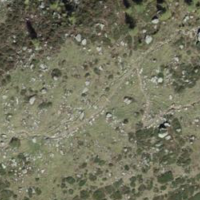
EUNIS habitat code: 26
Species observed at this site:
Arnica montana